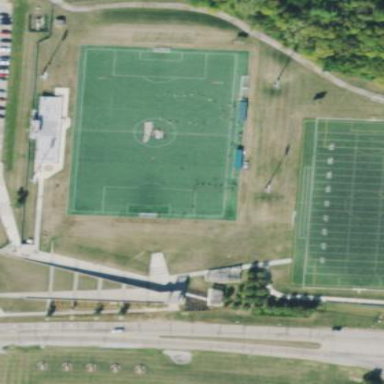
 providing space for leisure and sports activities."